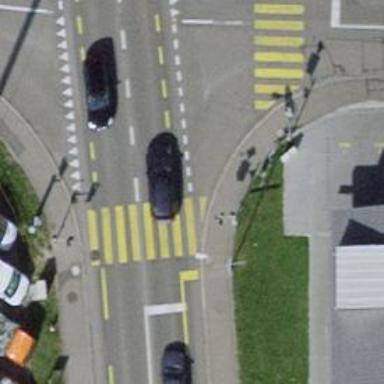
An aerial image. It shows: Primary highway with separate soft lane for cyclists. The asphalt surface is accompanied by sidewalk.